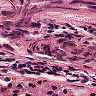
Metastatic tissue present: yes